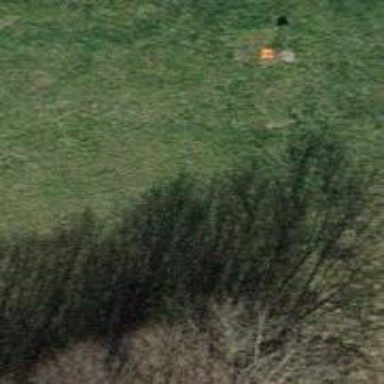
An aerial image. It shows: View of pole with roofed pipeline marker.